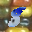
Label: 8